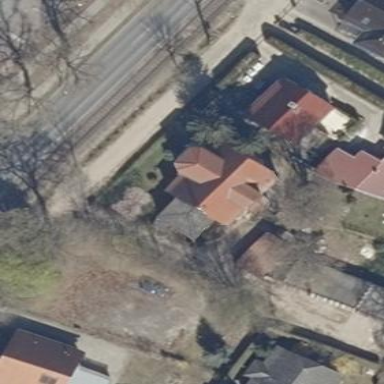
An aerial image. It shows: Detached building.